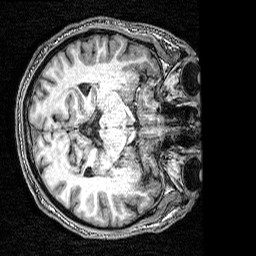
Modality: T1w
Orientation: axial
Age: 50
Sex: male
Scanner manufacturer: siemens
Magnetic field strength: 3 T
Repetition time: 2.53 s
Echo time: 0.0035 s